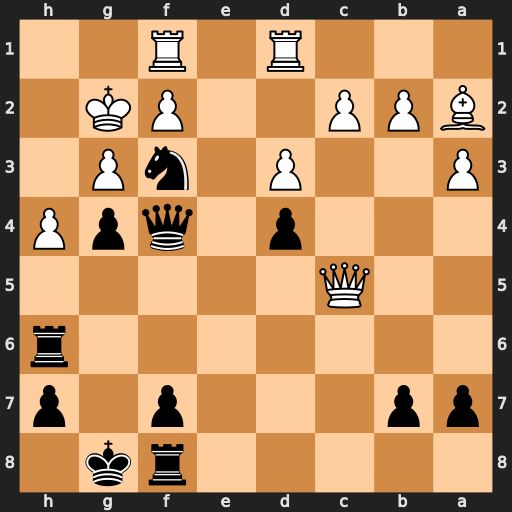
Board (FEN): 5rk1/pp3p1p/7r/2Q5/3p1qpP/P2P1nP1/BPP2PK1/3R1R2
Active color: b
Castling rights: -
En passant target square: -
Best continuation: Nxh4+ gxh4 Rxh4 Qg5+ Qxg5